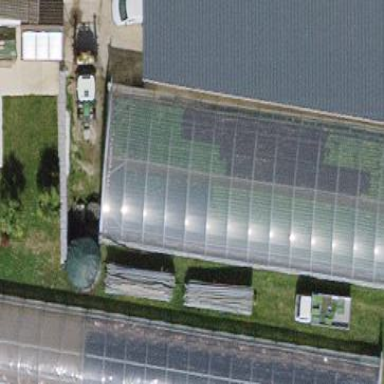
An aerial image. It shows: Greenhouse.